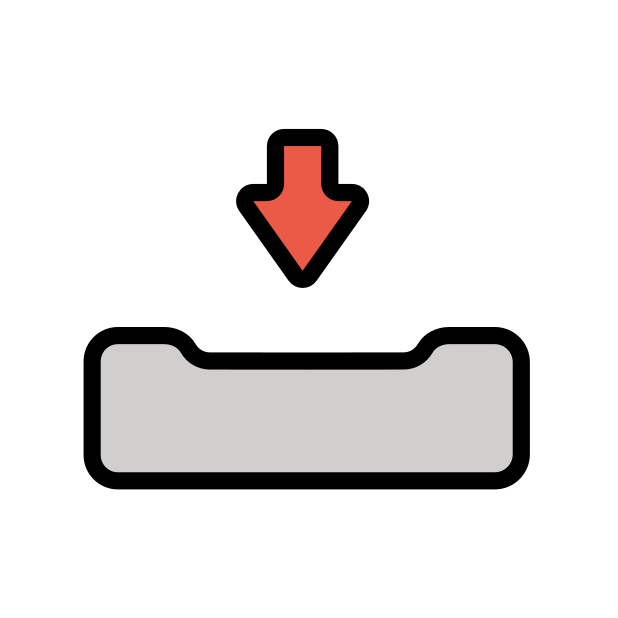
inbox tray